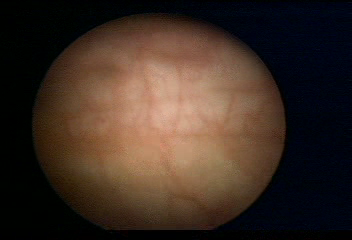
Modality: WLC
Class: Normal mucosa
Bladder cancer association: No